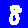
Digit: 8